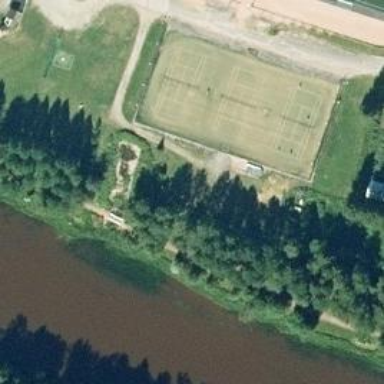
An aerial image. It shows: Paved tennis court.